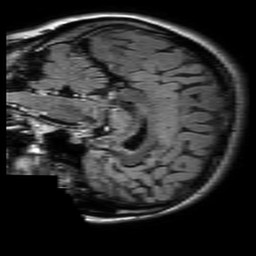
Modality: FLAIR
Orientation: sagittal
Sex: female
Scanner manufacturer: philips
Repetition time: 11 s
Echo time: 0.125 s